Interaction volume radius: 5 \u00c5
Interaction volume height: 15 \u00c5
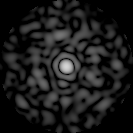
Disorder parameter: 0.8068